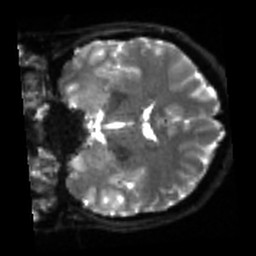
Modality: sbref
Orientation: coronal
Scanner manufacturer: siemens
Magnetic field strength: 3 T
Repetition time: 4 s
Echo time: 0.0594 s